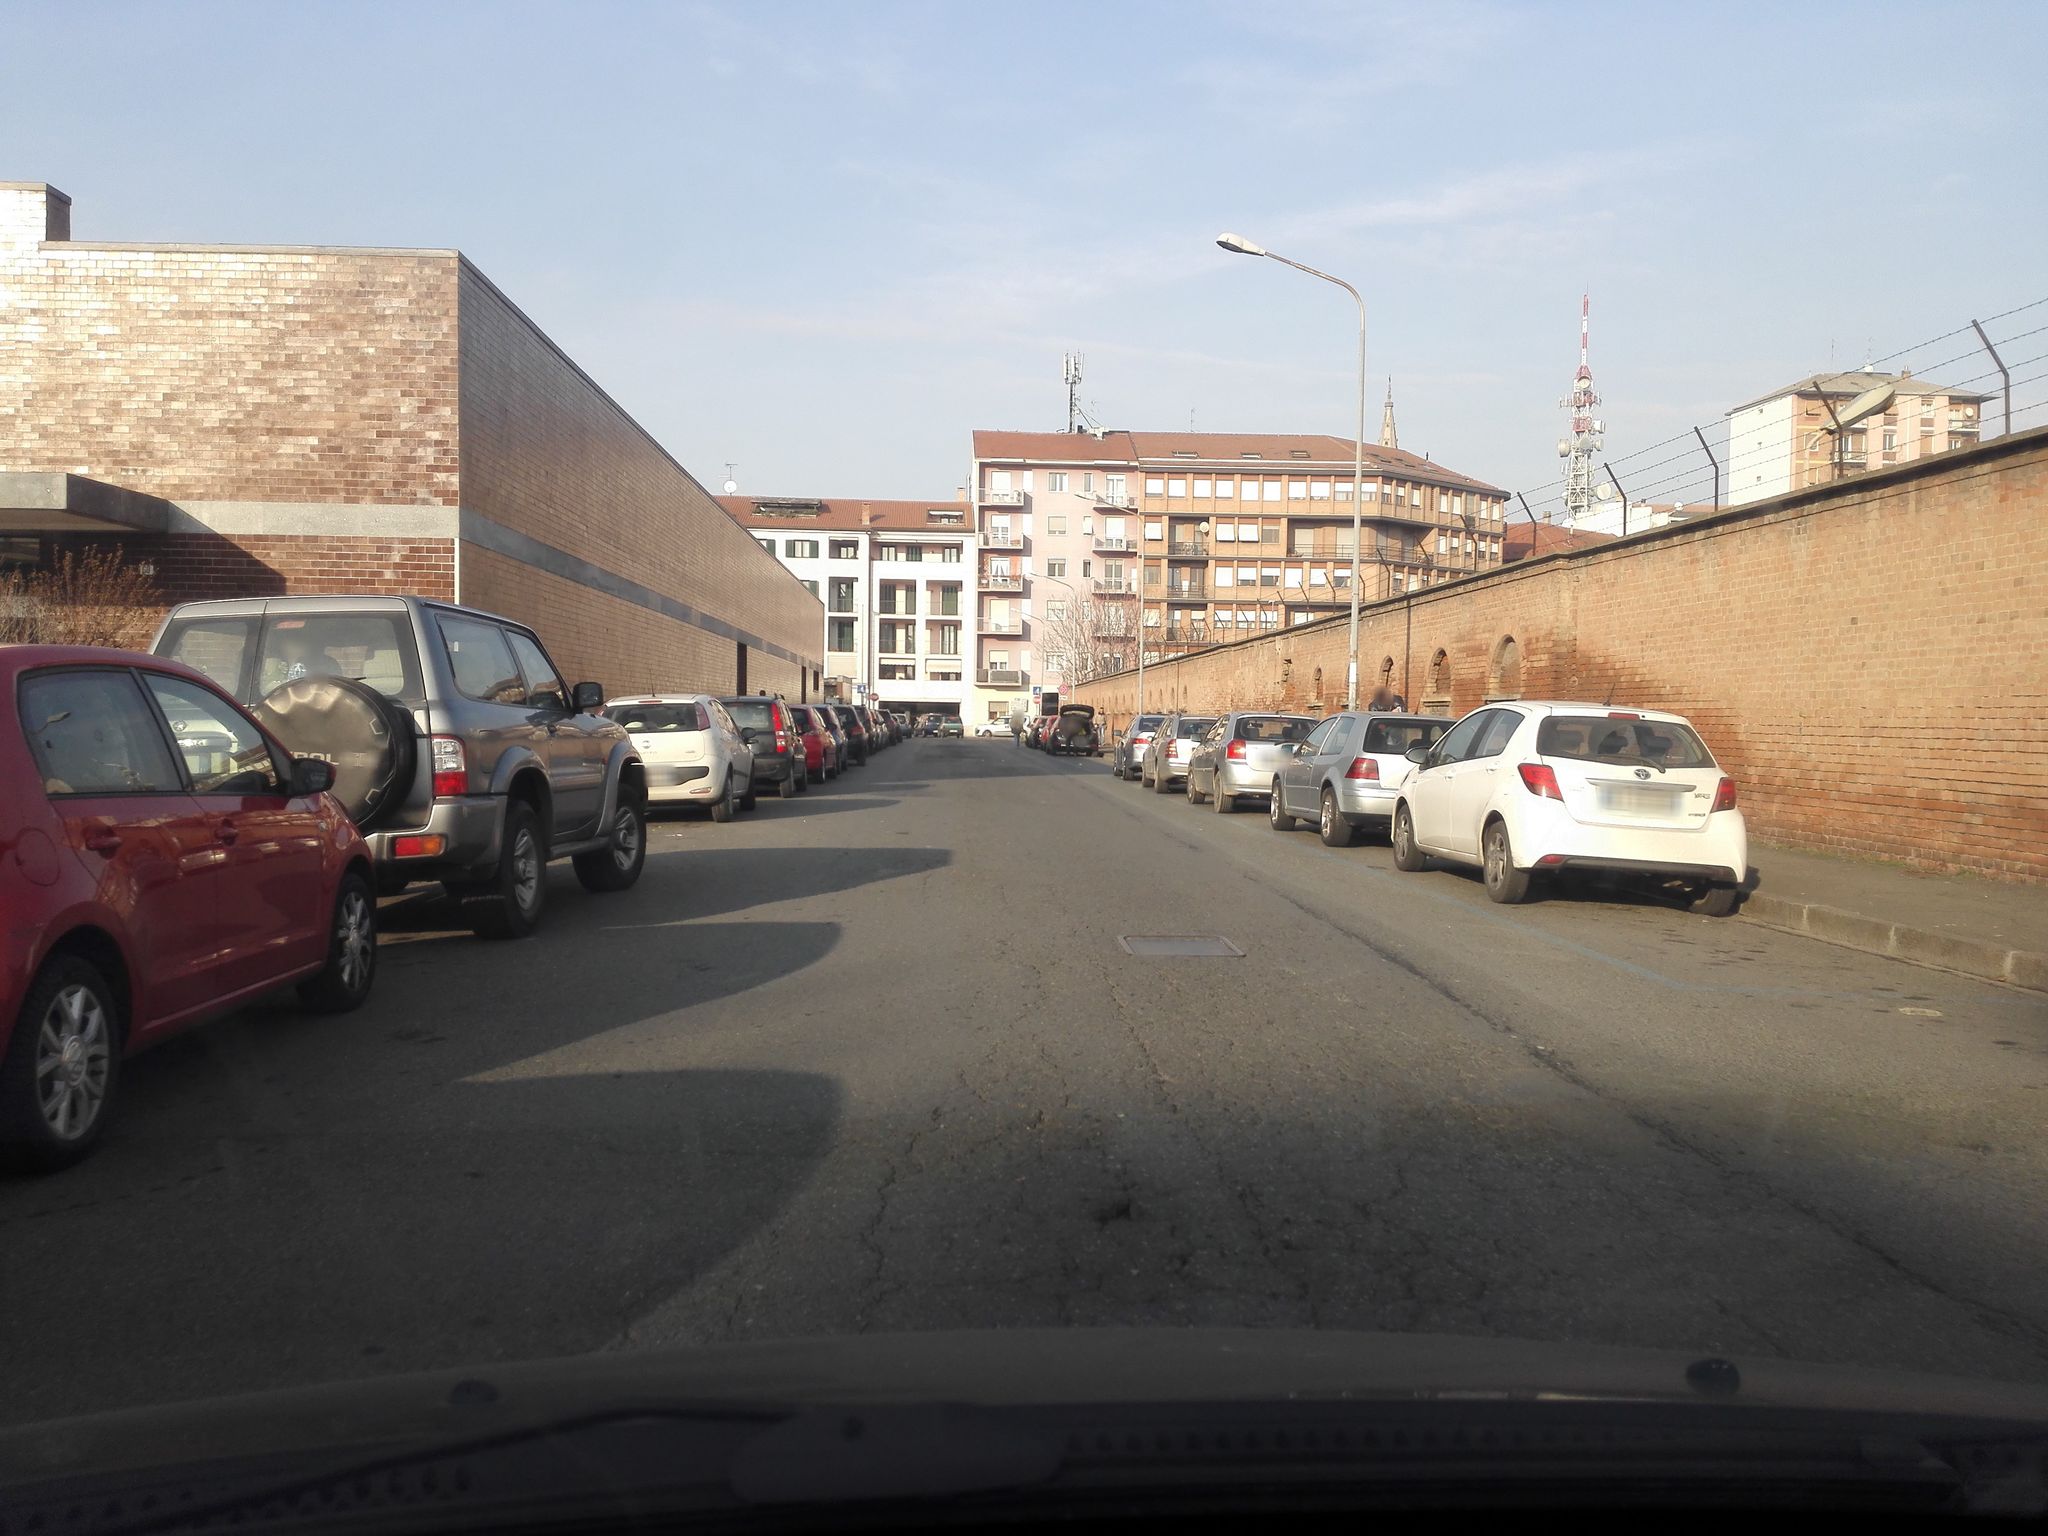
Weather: clear
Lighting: day
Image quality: good
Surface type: driving surface
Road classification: residential
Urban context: urban centre
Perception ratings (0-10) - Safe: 0.75, Lively: 6.07, Beautiful: 5.31, Boring: 6.55, Depressing: 8.73, Wealthy: 5.41